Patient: sex M, age 34
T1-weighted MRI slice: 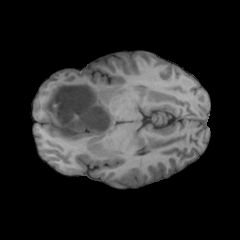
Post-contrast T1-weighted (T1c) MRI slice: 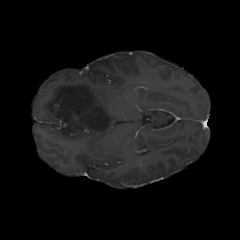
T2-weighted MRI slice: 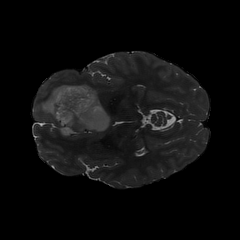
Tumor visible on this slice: yes
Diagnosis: Astrocytoma, IDH-mutant
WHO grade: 2